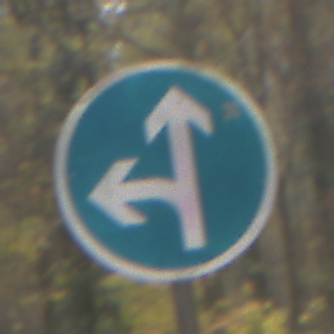
Verkehrszeichen: VorgeschriebeneFahrtrichtungGeradeausOderLinks
Umgebung: Outdoor, Nature
Tageszeit: MorningAfternoon
Wetter: Overcast
Licht: Natural
Jahreszeit: Autumn
Kontrast: LowContrast